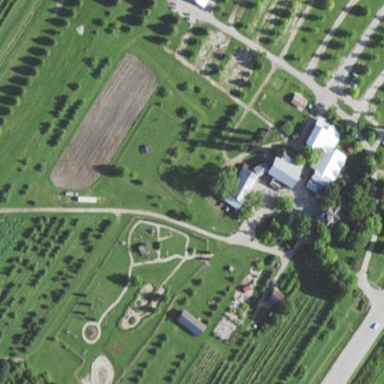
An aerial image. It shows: Orchard that serves as tourist attraction.